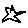
Label: star